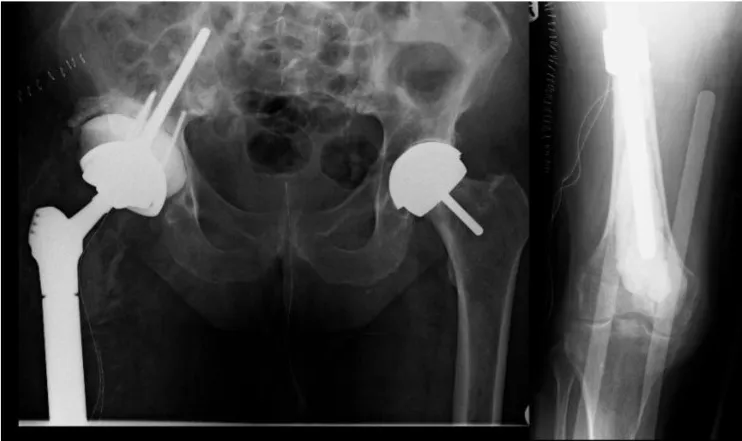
Definitive reconstruction with proximal femoral replacement and cone pelvis reconstruction.
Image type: radiology (x_ray)